Milling tool wear sample.
Tool blade image: 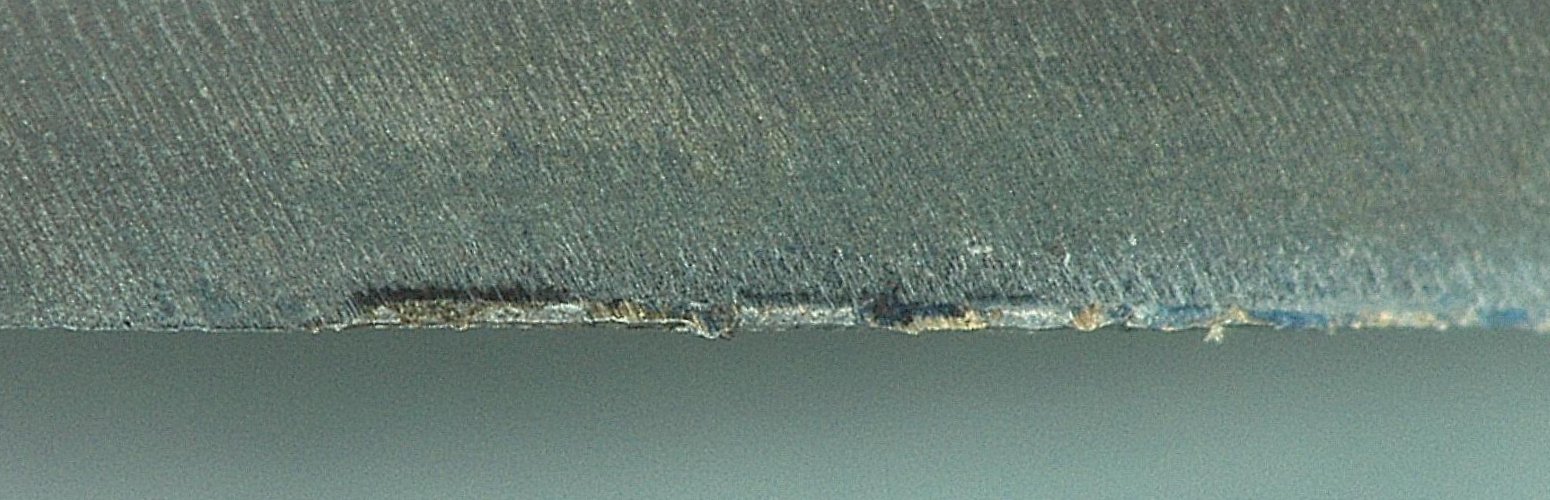
Chip image: 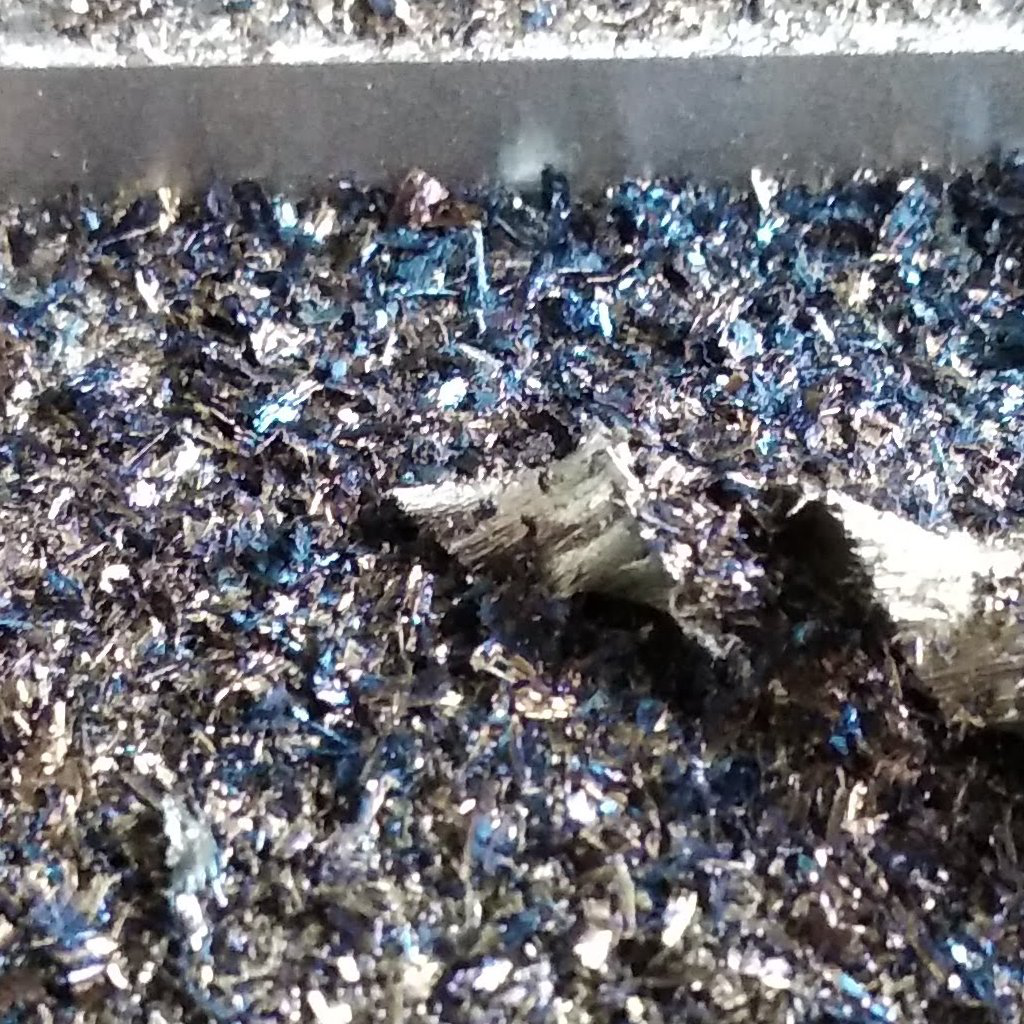
Workpiece image: 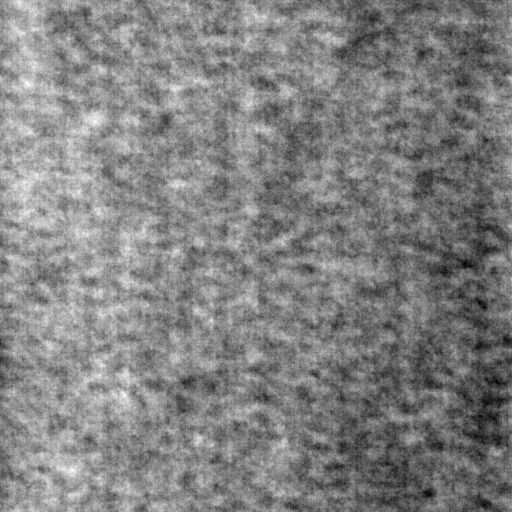
Tool wear state: used
Gaps: 9.24
Flank wear: 86.75
Overhang: 21.67
Force-signal Mel-spectrograms (X, Y, Z axes): 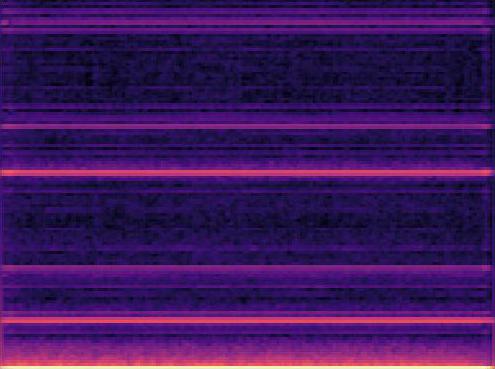 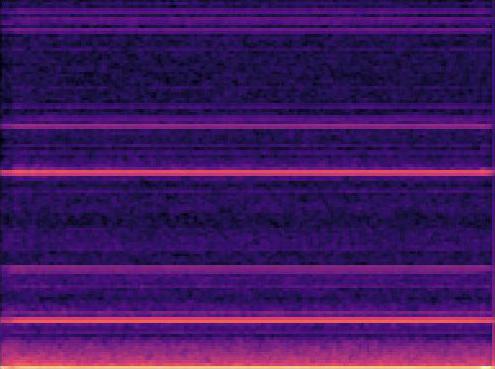 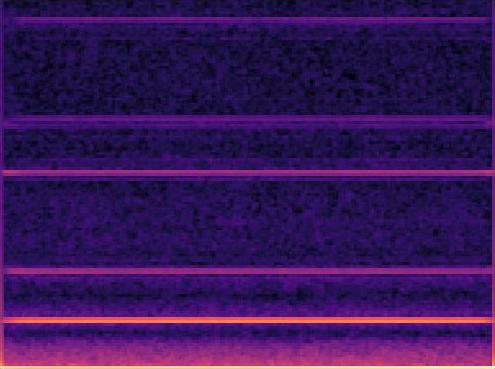
Force-signal scalograms (X, Y, Z axes): 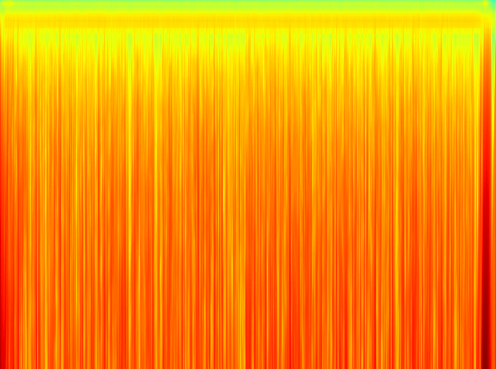 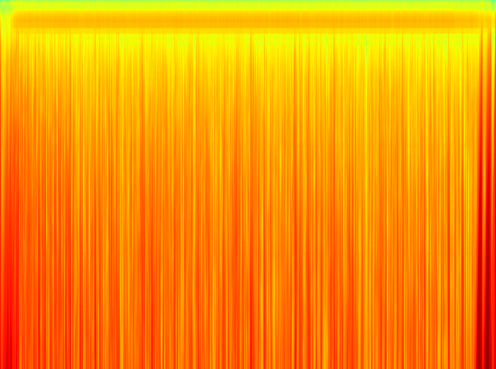 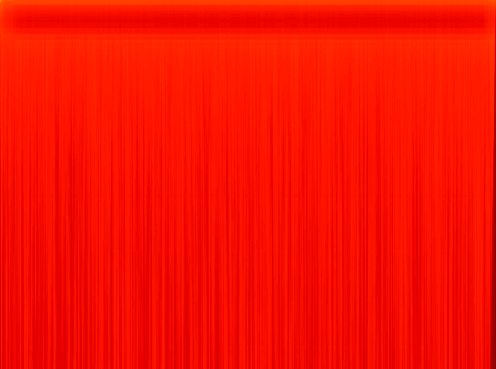
Force phase: steady_state_stabilization_wear